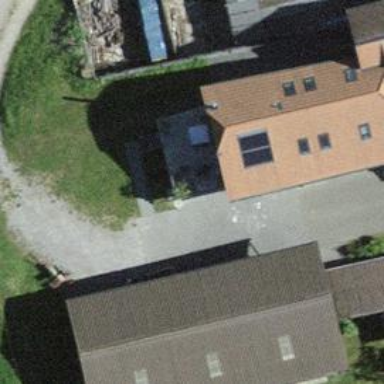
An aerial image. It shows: Simple house.